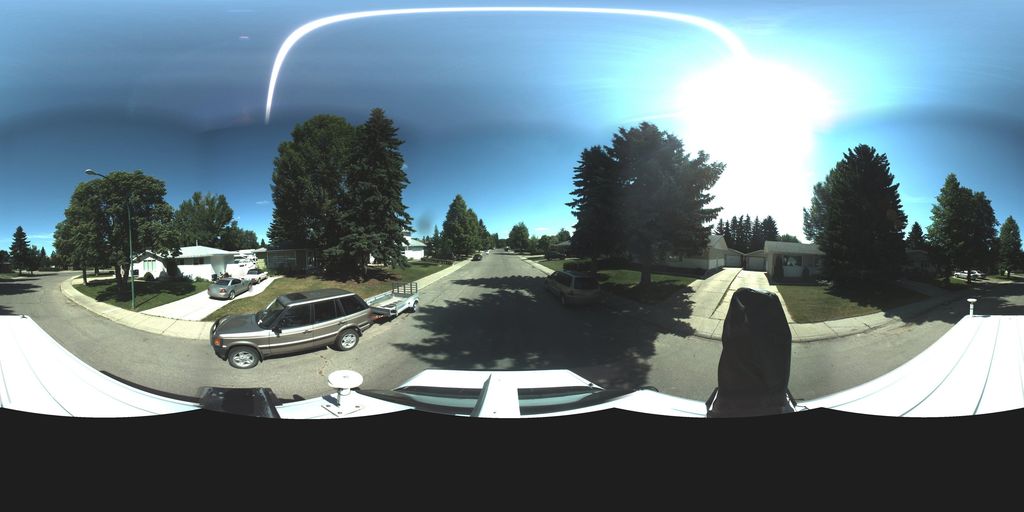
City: saskatoon